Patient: sex M, age 48
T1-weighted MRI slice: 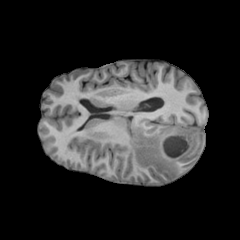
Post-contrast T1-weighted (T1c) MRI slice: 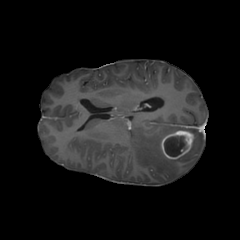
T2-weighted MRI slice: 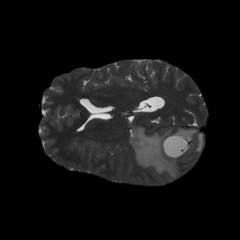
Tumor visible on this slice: yes
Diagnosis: Glioblastoma, IDH-wildtype
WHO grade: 4